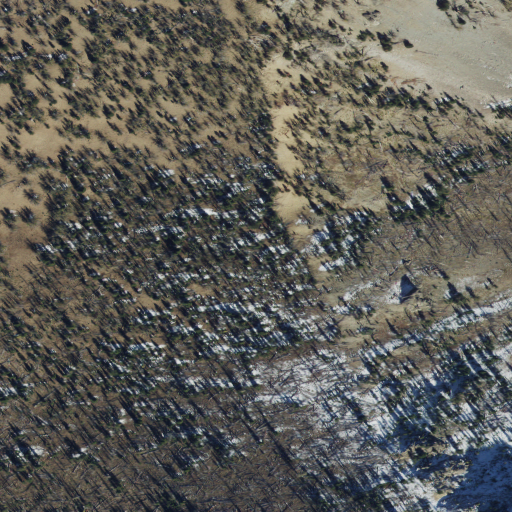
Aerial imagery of mountain in Idaho named Brush Creek containing shrub, evergreen forest, and grassland